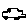
Label: car